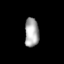
Tissue: lung
Cell type: Endothelial cells
Senescence score: 0.6379
Nuclear area (px): 402
Mean DAPI intensity: 167.291